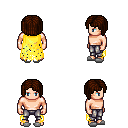
a pixel art fantasy rpg character, male body template, human, light skin, yellow tattered cape, metal pants, brown pageboy hairstyle, white slippers, four views (front, back, left, right), 2x2 character sprite sheet, small pixel art, hard edges, no anti-aliasing